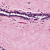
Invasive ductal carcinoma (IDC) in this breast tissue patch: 0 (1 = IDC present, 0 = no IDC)